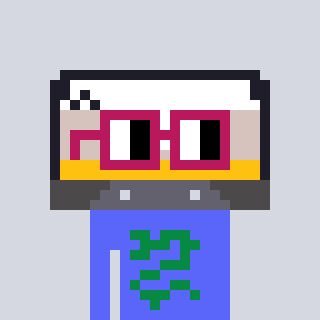
a pixel art character with square dark red glasses, a cassette tape-shaped head and a purple-colored body on a cool background